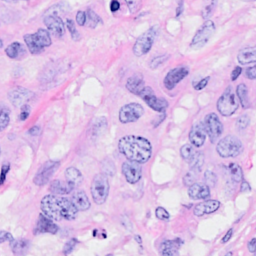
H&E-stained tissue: Breast